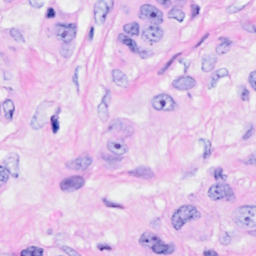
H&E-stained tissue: Breast